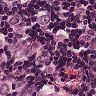
Metastatic tissue present: yes